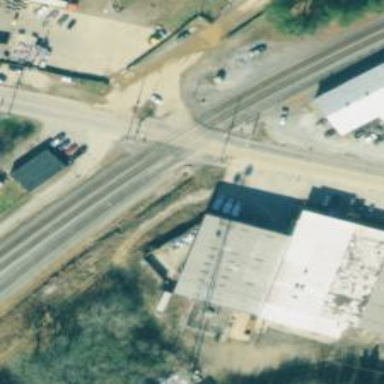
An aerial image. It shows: Level crossing with lights at the railway.